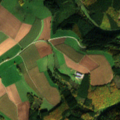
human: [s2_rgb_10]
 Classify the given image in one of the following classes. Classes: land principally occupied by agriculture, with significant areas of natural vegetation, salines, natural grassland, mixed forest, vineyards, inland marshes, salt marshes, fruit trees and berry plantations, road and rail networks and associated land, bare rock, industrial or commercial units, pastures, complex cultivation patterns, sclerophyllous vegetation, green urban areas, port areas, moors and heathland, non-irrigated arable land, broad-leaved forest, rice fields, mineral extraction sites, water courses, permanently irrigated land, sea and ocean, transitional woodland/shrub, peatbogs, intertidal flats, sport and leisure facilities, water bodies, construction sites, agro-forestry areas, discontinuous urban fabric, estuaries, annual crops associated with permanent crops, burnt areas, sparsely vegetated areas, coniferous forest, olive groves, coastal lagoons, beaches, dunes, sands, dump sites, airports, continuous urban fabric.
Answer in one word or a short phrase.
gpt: complex cultivation patterns, broad-leaved forest, mixed forest